Question: I have a table that consists of 7 columns and a variable number of rows. When I hover over a table row, the play button appears in the column #2. This is implemented with help of less:
'''
.table-hover > tbody > tr {
border-left:4px;
border-left-color:transparent;
border-left-style:solid;
&:hover {;
border-left-color:@active-element-color;
>thtdbackground-color:#f5f5f5
}
>td:nth-child(2) {
background-image:url(images/play_icon.png);
background-position:center;
background-repeat:no-repeat
}
}
'''
and it looks as follows:

You can see the hovered row has the play button. What I am trying to do - is to implement the additional (extra) hover for the button.
If it was a link element, I could add just pseudo :hover class to the link and get what I want. But this is not the link, when I click the play button - data must be send to a server.
I found the solution here on <URL>
So the question is - what is the right way to implement extra hover?
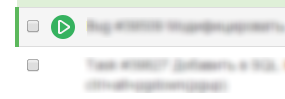
Answer: It can be accomplished two ways, using purely just CSS or with the aid of javascript ().
'''
#yourTable td { background: #ccc; height: 2em; width: 8em; }
#yourTable tr:hover td:nth-child(2) { background: red; }
'''
fiddle demo here: <URL>
or
'''
$('document').ready(function(){
$('#yourTable tr').hover(function() {
$(this).children('td:eq(1)').toggleClass('hover');
});
});
'''
fiddle demo here: <URL>